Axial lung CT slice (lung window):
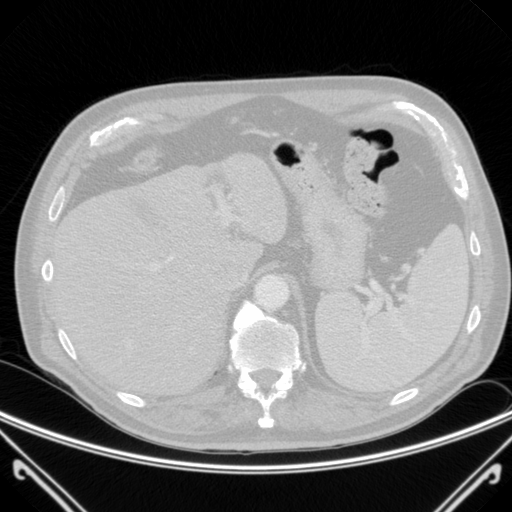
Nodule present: no